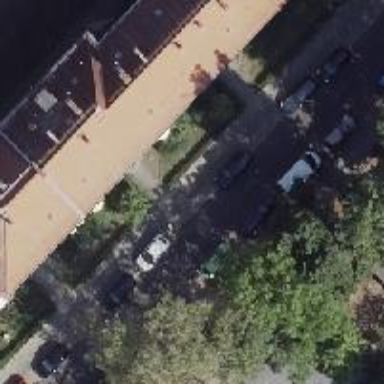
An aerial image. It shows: There is parking obstacle present in the area.